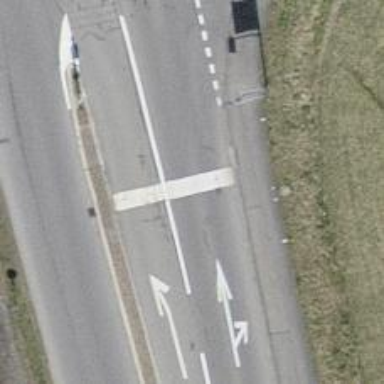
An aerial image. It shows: Road with traffic signals.